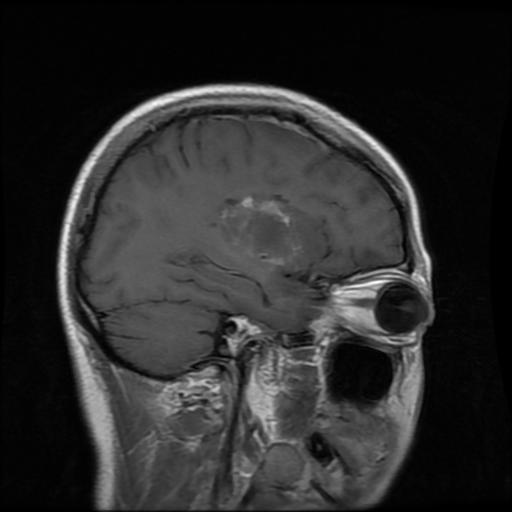
Label: glioma